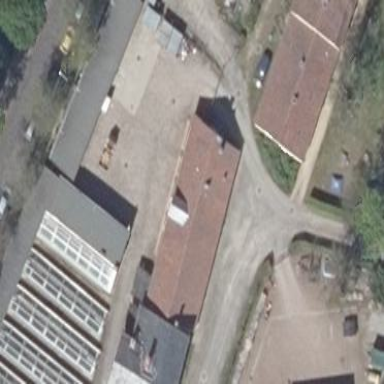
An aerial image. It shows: Stable building with gabled roof made of red roof tiles.